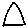
Label: triangle